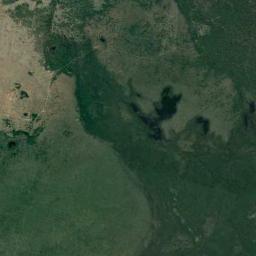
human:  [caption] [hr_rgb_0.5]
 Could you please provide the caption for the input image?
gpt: There is a large land mixed with green and brown in the river in a wetland .

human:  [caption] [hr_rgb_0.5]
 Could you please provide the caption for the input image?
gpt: About a third of this wetland is green .

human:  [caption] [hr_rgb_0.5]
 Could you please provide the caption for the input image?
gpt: The wetland consists of bare land, Green plants and water .

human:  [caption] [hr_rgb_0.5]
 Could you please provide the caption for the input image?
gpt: There are many green plants in the wetland .

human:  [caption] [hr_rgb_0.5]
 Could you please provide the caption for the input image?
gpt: There are many green areas on the wetland .